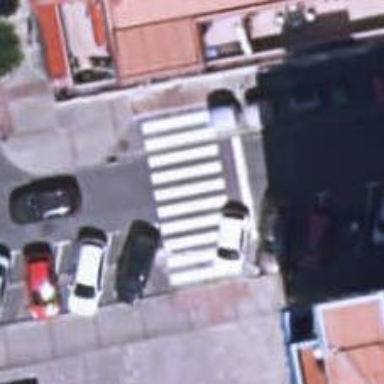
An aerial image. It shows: Uncontrolled zebra crossing on the road.